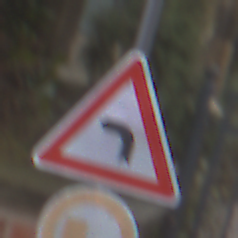
Verkehrszeichen: KurveLinks
Zusatzzeichen unten: UeberholverbotKraftfahrzeuge
Umgebung: Outdoor, Urban
Tageszeit: Midday
Wetter: Overcast
Licht: Natural
Jahreszeit: NotSpecified
Kontrast: LowContrast